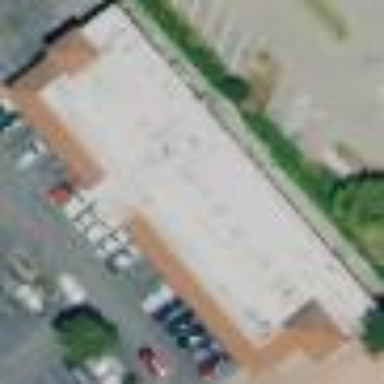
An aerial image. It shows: Retail building.